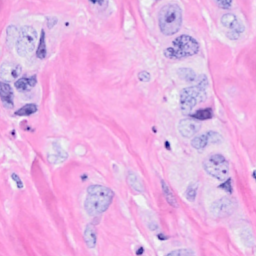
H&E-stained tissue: Breast